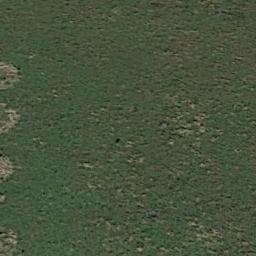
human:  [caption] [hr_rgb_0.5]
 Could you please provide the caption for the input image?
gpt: A large lush green meadow covered with green grass .

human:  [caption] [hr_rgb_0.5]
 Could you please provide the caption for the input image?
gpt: The entire image is dominated by grass .

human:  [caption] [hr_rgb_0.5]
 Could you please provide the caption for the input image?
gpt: This meadow has dense grasses and parts of the meadow are relatively sparse .

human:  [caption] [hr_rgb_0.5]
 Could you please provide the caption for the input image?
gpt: The meadow is dense but uneven .

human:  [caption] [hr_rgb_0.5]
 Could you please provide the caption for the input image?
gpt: A dense meadow with many green grass .